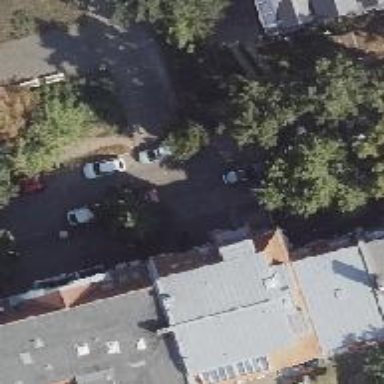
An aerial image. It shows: Residential road with parallel parking lanes on both sides.